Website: crate-barrel
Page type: customer-info-address
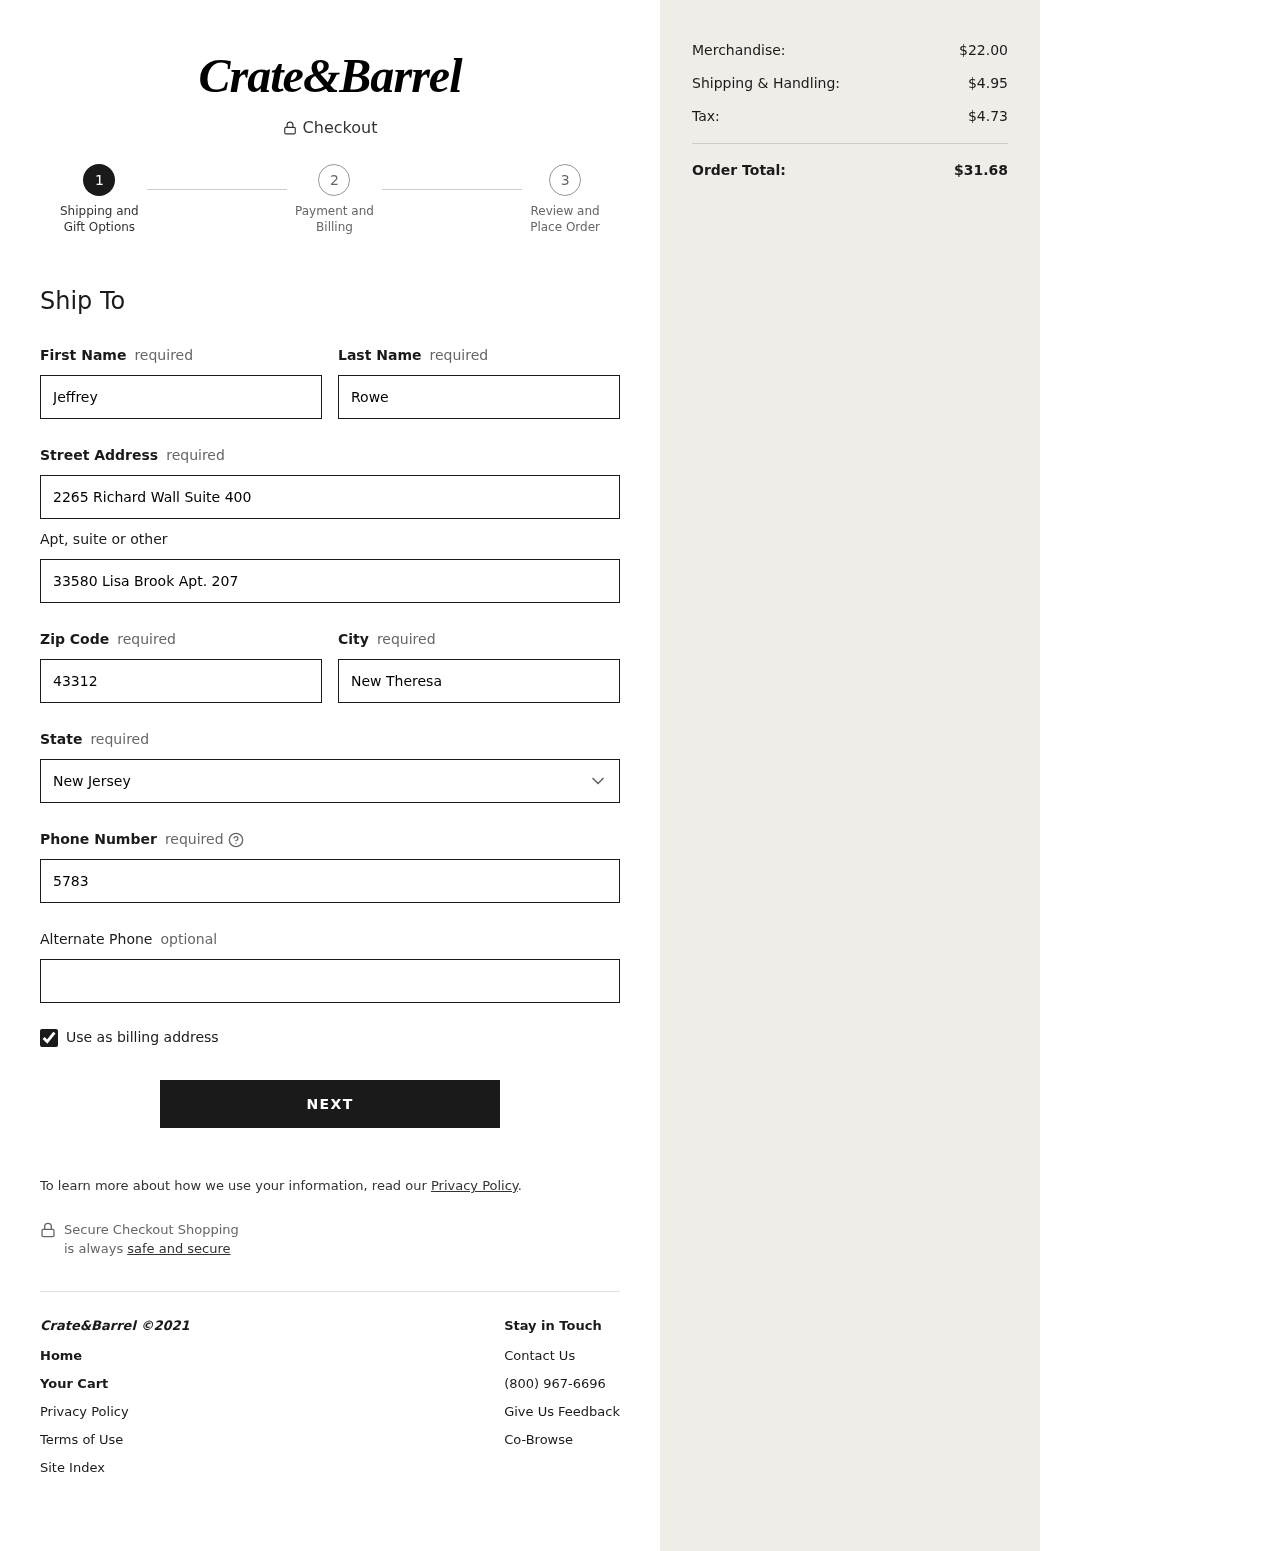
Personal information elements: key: PII_STATE
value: New Jersey
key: PII_FIRSTNAME
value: Jeffrey
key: PII_LASTNAME
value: Rowe
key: PII_STREET
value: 2265 Richard Wall Suite 400
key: PII_STREET2
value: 33580 Lisa Brook Apt. 207
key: PII_POSTCODE
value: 43312
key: PII_CITY
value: New Theresa
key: PII_PHONE
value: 5783898427
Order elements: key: ORDER_SUBTOTAL
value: $22.00
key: ORDER_SHIPPING_COST
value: $4.95
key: ORDER_TAX
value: $4.73
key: ORDER_TOTAL
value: $31.68